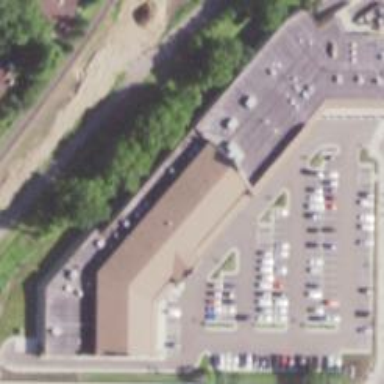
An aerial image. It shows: Healthcare clinic is depicted in the image.